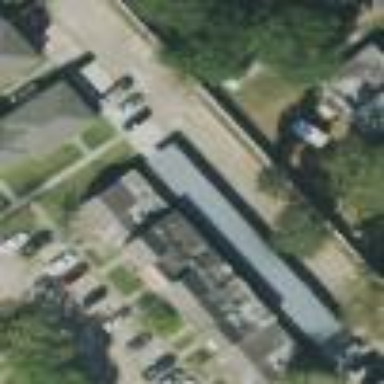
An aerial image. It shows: Carport building.